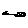
Label: cloud